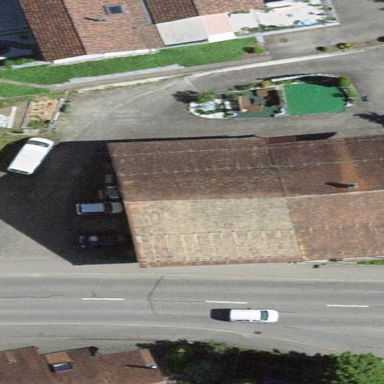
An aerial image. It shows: Detached building.